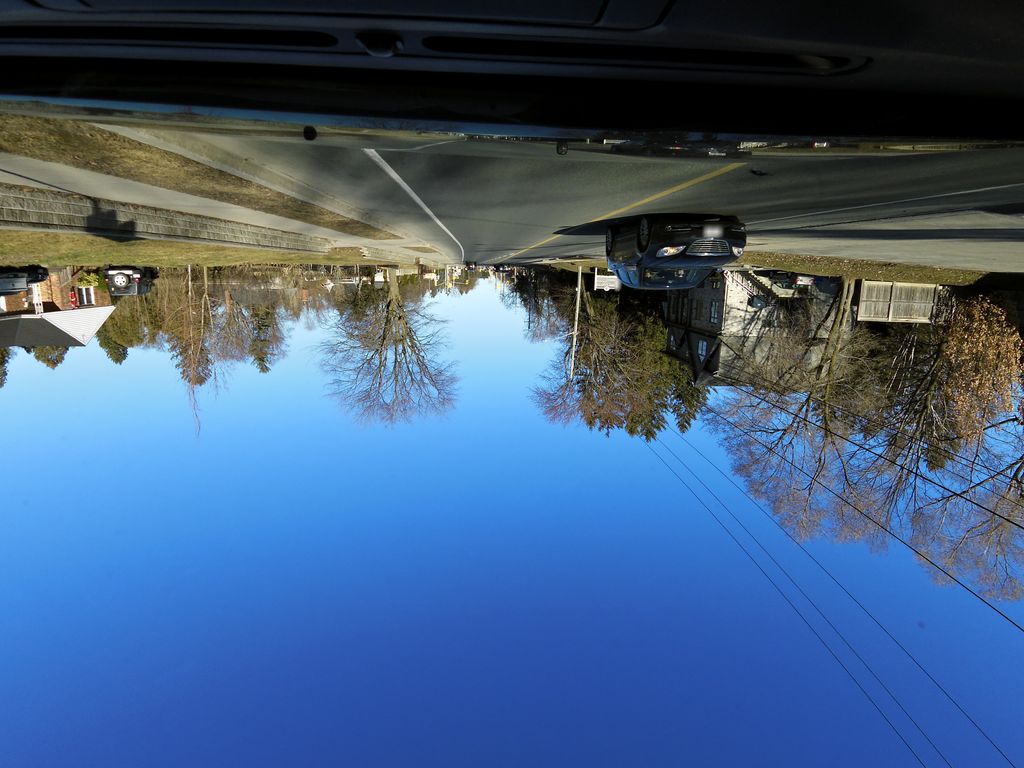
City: hamilton